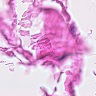
Metastatic tissue present: no